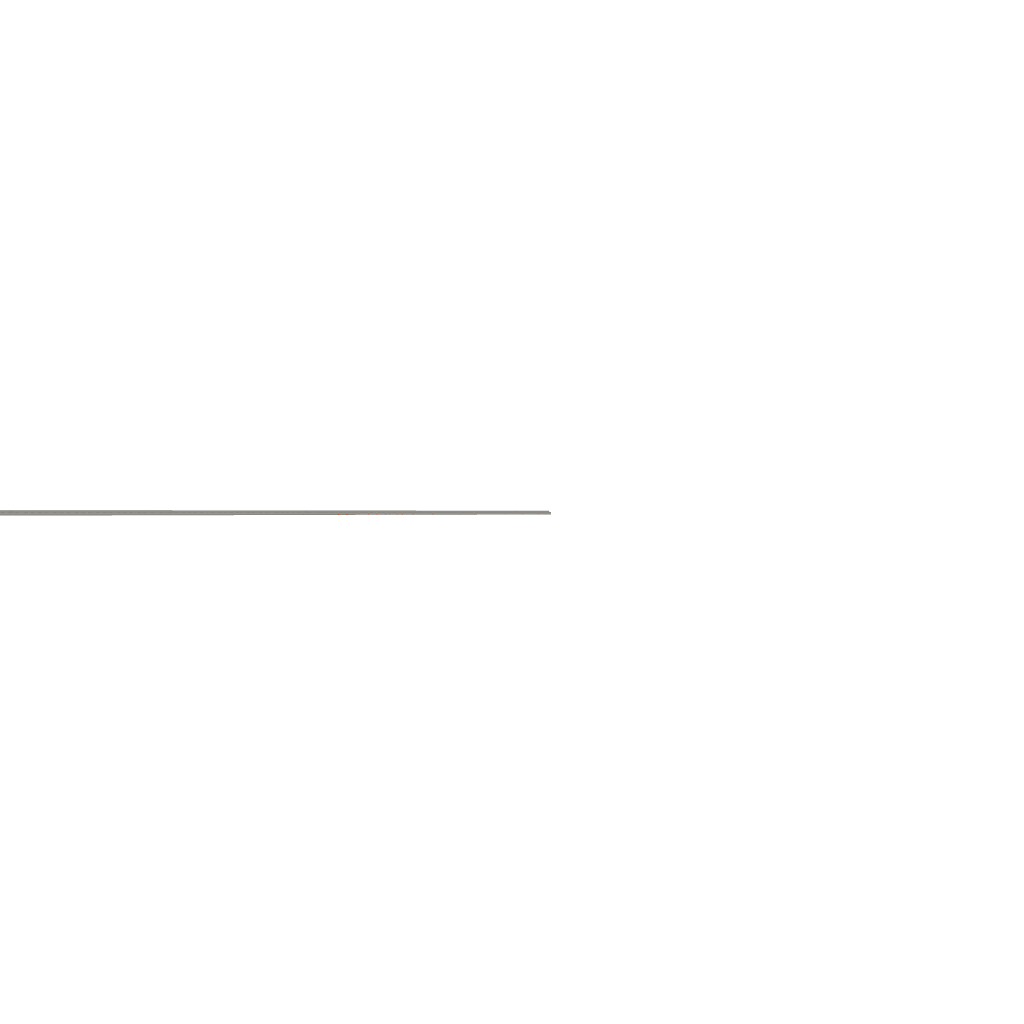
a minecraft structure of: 1000x11 Lava Tunnel